Field crop: maize
Growth stage: 2
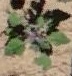
Species: chenopodium